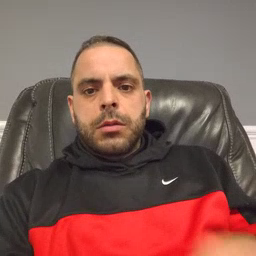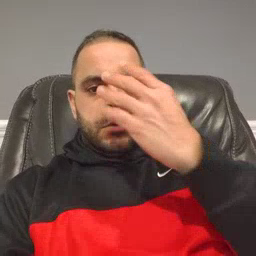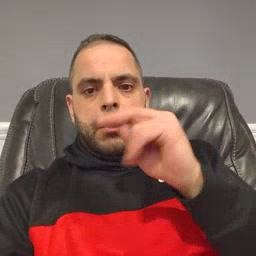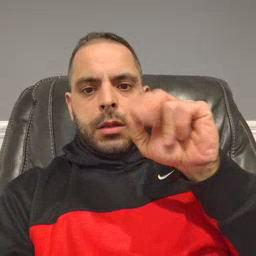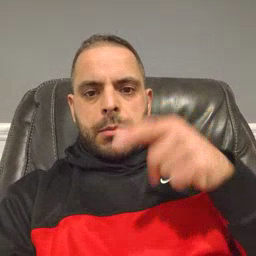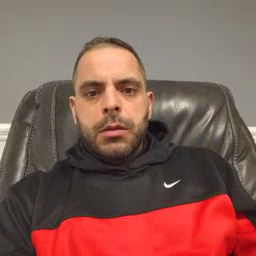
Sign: nap